Question: I am developing a simulation software for Mossbauer spectroscopy (Chemistry) but while designing the UI, I am facing problem while resizing the children widget with parent widget. The parent frame fills the extra space when window is maximized but the children widget doesn't changes its size.
'''
from Tkinter import *
import ttk
import tkFileDialog as FileDialog
from PIL import Image, ImageTk
import tkFont
import matplotlib
from numpy import sin, pi
root = Tk()
# Main Container
content = ttk.Frame(root)
bold = tkFont.Font(family='Helvetica', weight='bold')
LeftFrame = ttk.Frame(content, borderwidth=5, relief="groove", width=200)
RightFrame = ttk.Frame(content, borderwidth=5, relief="groove", width=750)
text = Text(LeftFrame, height=40, width=30, padx=5, pady=5)
..... Some Codes .....
# Geometry
LeftFrame.grid(column=0, row=1, rowspan=2, sticky=(N, S, E, W))
RightFrame.grid(column=1, row=1, columnspan=3, rowspan=2, sticky=(N, S, E, W))
namelbl.grid(column=0, row=1, sticky=(N, S, E, W), padx=5)
text.grid(column=0, row=2, sticky=(N, S, E, W))
root.columnconfigure(0, weight=1)
root.rowconfigure(0, weight=1)
content.columnconfigure(0, weight=1)
content.columnconfigure(1, weight=3)
content.columnconfigure(2, weight=3)
content.columnconfigure(3, weight=3)
content.rowconfigure(1, weight=1)
root.state("zoomed")
root.mainloop()
'''
So, my question is How do I change the size of 'text' widget (children) with 'LeftFrame' (parent) in the same rate. In my case only 'LeftFrame' is expanding while 'text' is constant.

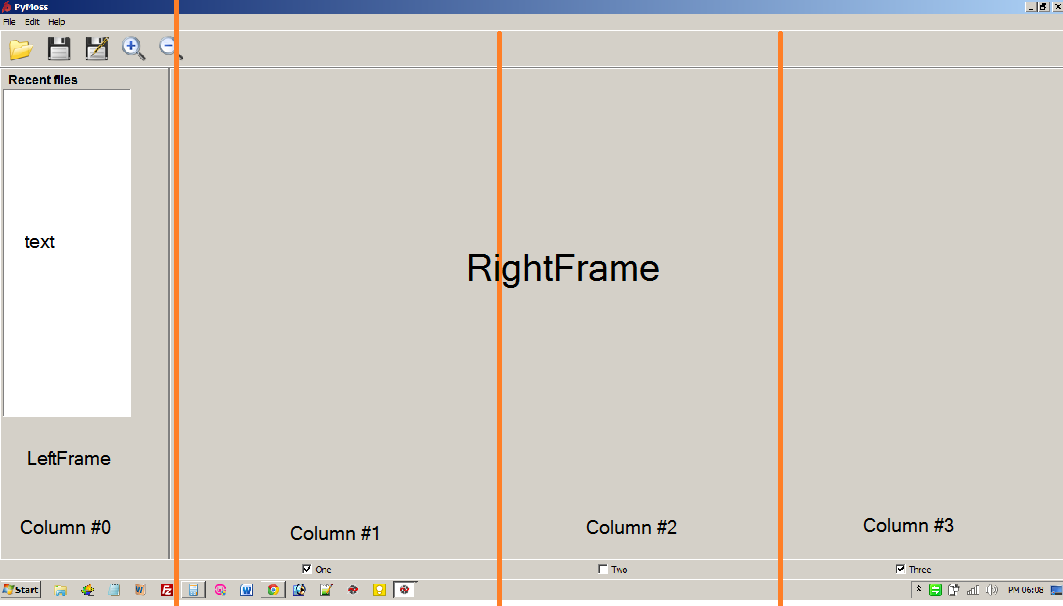
Answer: You aren't giving the 'sticky' option to the widgets inside the frame, which prevents the widgets from filling the area they have been given. Also, you aren't giving the inner frame rows and columns weights.
Any time you use grid, you should be specifying weights for the rows and columns of the parent widgets. If you have frames inside of frames, each frame is independent and needs its rows and columns configured appropriately.